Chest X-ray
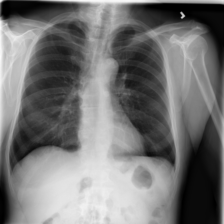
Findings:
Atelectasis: negative
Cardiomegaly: negative
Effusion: negative
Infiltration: positive
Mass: negative
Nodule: negative
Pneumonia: negative
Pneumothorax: negative
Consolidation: negative
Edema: negative
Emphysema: negative
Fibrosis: negative
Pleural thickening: negative
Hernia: negative